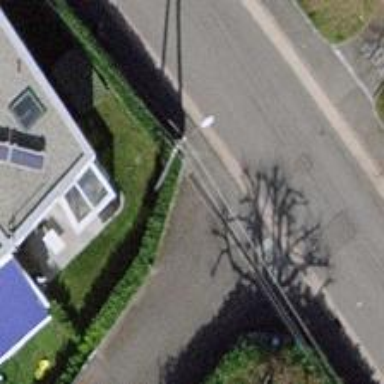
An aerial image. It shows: Asphalt road in living street.